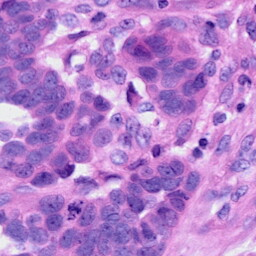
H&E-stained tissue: Ovarian